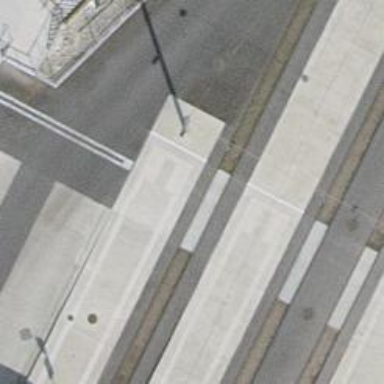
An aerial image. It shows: Tram crossing on the railway.